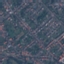
Land use / land cover: Residential